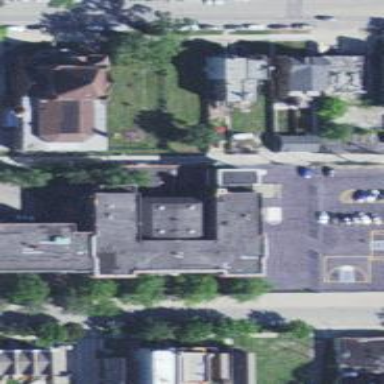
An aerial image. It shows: School.